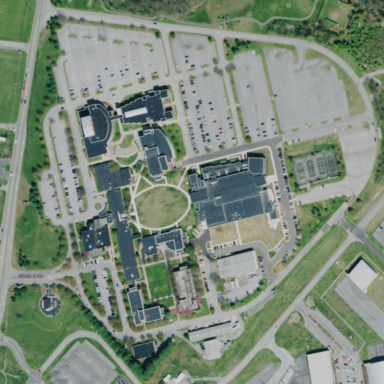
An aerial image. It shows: College.